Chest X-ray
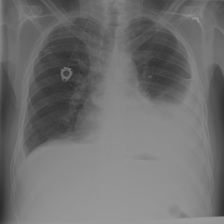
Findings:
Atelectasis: negative
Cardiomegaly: negative
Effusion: positive
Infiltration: negative
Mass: negative
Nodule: negative
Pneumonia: negative
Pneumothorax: negative
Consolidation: negative
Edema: negative
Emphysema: negative
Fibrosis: negative
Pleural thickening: negative
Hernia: negative